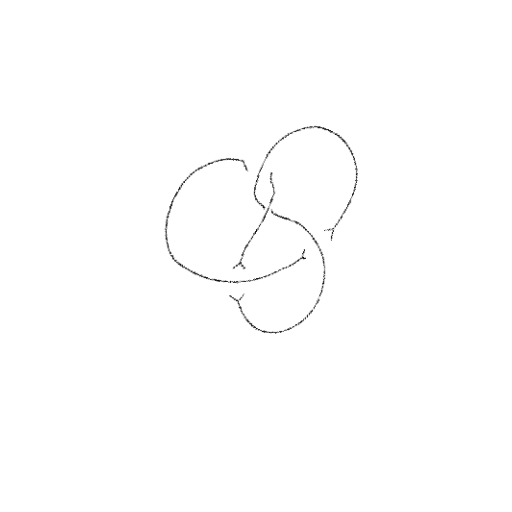
Crossing number: 4